Interaction volume radius: 5 \u00c5
Interaction volume height: 25 \u00c5
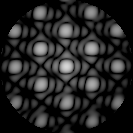
Disorder parameter: 0.03881